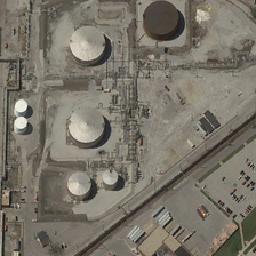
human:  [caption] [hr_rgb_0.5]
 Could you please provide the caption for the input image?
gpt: Some tanks are close to many pipelines and parking lots.

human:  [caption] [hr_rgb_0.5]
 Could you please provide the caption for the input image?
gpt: Some storage tanks are close to many pipelines and parking lots.

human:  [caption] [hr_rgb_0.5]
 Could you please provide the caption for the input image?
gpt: Some containers are close to several pipes and a parking lot.

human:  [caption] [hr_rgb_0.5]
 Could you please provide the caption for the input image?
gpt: Some tanks are close to many pipelines and a parking lot.

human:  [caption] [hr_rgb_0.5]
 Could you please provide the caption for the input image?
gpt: Some containers are close to many pipelines and parking lots.